Question: Hi all I am very new to chart applications. I created dual line chart using aChartEngine for my android application. I cant set labels for y-axis in my chart.
I got chart like this.....

How can i do this can anybody help me? Thanks in advance.
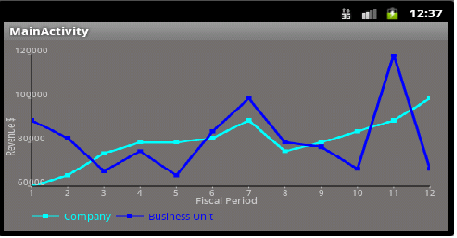
Answer: This will help you:
'''
// hide the default labels
mrenderer.setYLabels(0);
// set the custom labels
mrenderer.addYTextLabel(0, "$0");
mrenderer.addYTextLabel(20000, "$20K");
...
// set the visible range
mrenderer.setYAxisMin(0);
mrenderer.setYAxisMax(140000);
'''